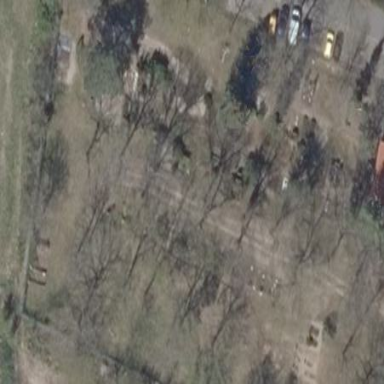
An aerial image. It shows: Cemetery.